Field crop: tomato
Growth stage: 1
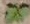
Species: solanum